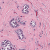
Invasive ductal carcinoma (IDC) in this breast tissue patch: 0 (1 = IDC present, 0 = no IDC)